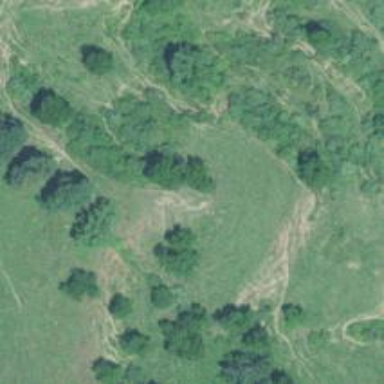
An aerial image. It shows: Serene woodland landscape.